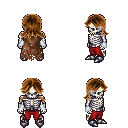
a pixel art fantasy rpg character, male body template, skeleton, brown tattered cape, red pants, brown loose hair, white cloth bracers, metal boots, four views (front, back, left, right), 2x2 character sprite sheet, small pixel art, hard edges, no anti-aliasing